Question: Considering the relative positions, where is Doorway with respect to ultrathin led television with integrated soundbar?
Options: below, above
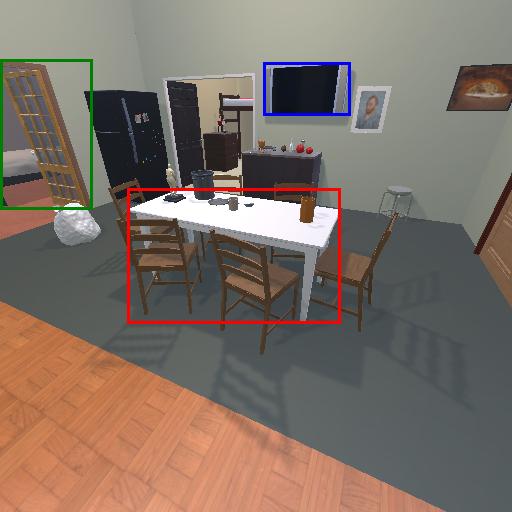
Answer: below